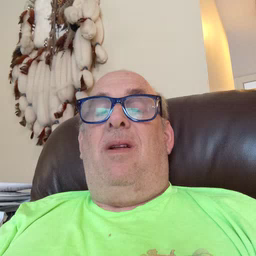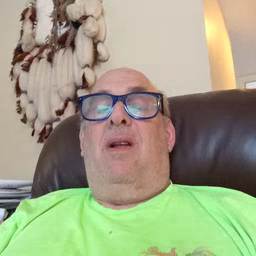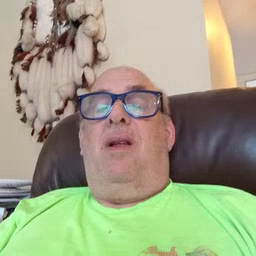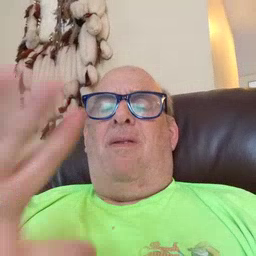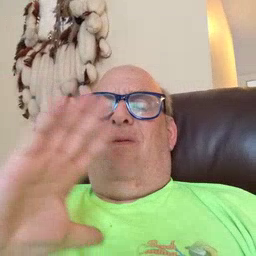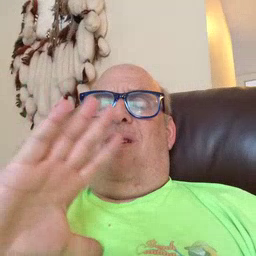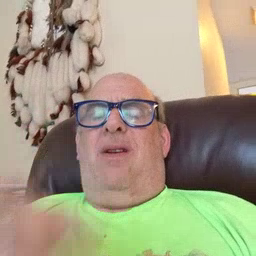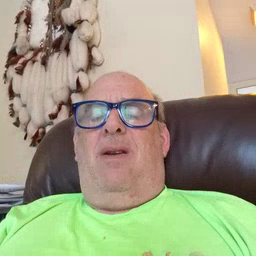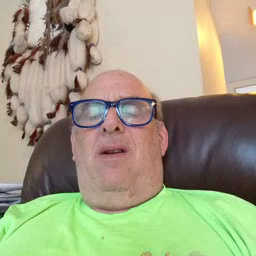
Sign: fine